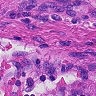
Metastatic tissue present: no